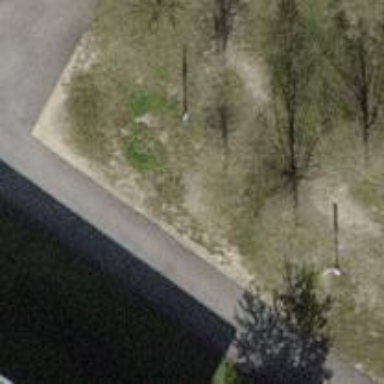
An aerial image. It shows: White lamp supported by pole.